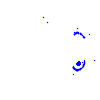
Particle: electron